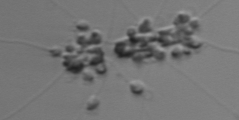
Label: Chaetoceros_didymus_TAG_external_flagellate